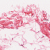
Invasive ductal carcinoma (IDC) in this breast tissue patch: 0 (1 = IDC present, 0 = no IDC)